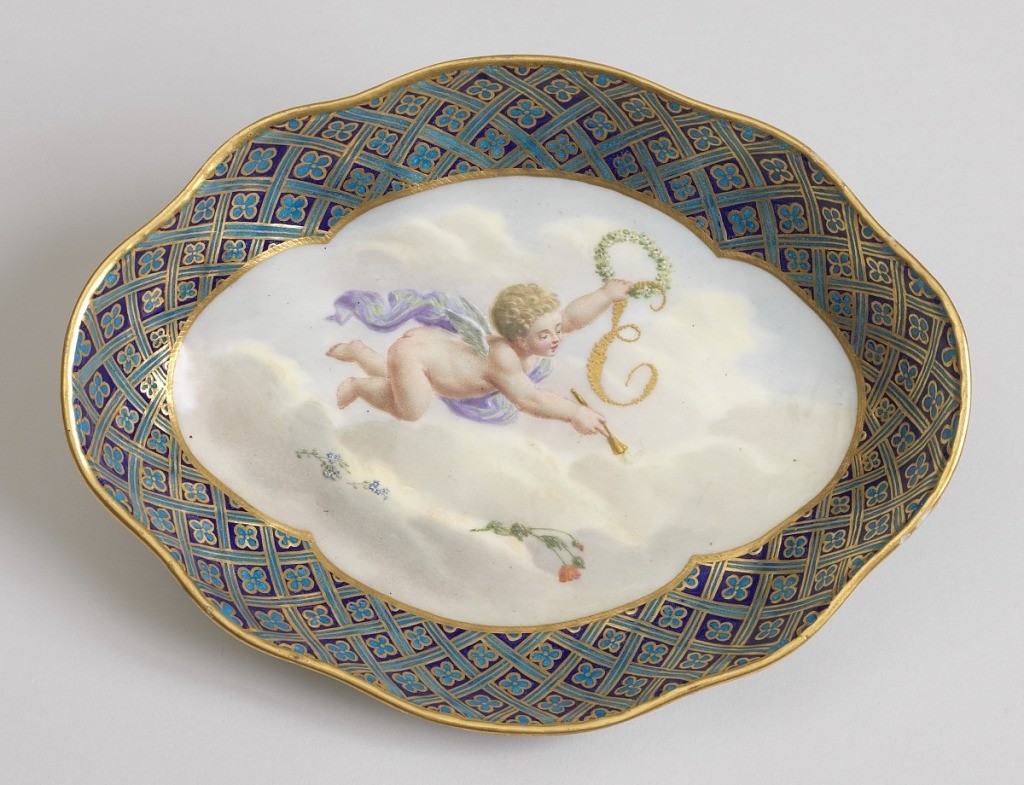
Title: Dish
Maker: Sèvres Porcelain Manufactory, French, established 1756
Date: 1768
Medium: soft paste porcelain, vitreous enamel, gold
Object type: dish
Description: Dish with broadly scalloped edge. Wide rim painted with quatrefoil and lattice pattern. At center, a flying putto with laurel wreath and the gilded letter E.